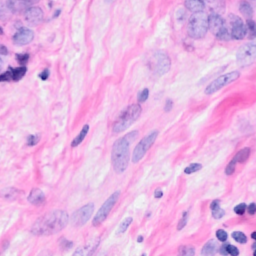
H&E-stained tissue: Breast